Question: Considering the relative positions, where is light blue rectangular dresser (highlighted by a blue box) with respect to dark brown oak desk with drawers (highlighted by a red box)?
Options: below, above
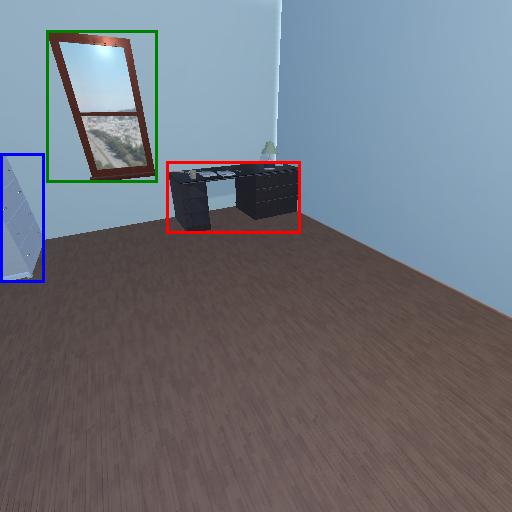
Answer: below